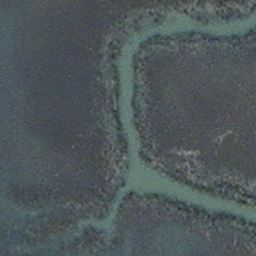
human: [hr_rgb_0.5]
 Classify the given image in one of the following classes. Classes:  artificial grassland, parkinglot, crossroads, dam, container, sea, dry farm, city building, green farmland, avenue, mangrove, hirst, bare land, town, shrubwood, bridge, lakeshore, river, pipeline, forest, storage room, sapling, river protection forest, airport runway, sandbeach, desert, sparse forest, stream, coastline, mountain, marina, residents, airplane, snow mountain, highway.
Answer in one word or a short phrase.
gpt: stream